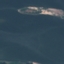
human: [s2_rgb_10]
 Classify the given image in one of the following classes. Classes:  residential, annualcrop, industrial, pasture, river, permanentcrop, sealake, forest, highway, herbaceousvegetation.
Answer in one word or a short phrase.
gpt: SeaLake